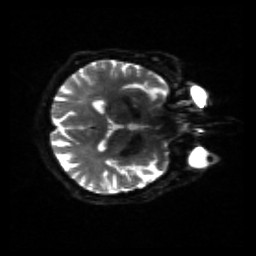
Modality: sbref
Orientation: axial
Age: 61
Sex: male
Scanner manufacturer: siemens
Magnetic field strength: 3 T
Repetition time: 4.71 s
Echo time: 0.0906 s